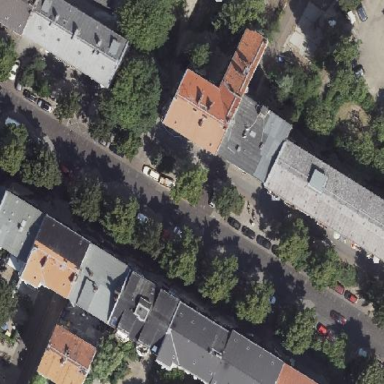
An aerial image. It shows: Street-side parking lot with sett surface.